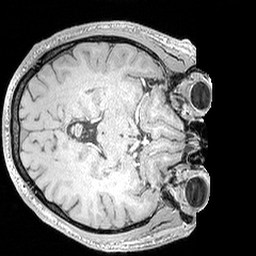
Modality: MP2RAGE
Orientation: axial
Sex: male
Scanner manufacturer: siemens
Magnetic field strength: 3 T
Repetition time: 5 s
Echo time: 0.00292 s